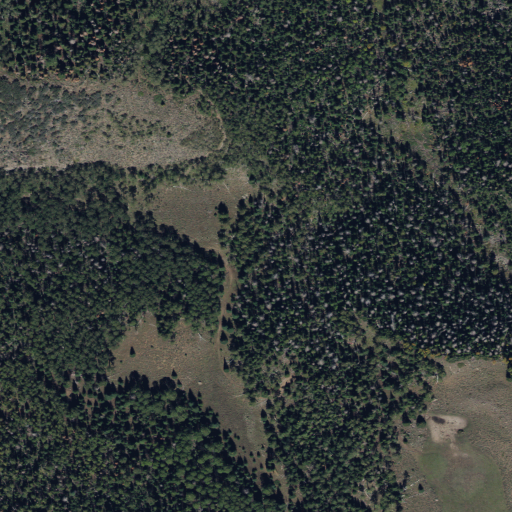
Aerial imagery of valley in Utah named Henries Hollow containing mixed forest, evergreen forest, deciduous forest, and shrub